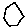
Label: hexagon